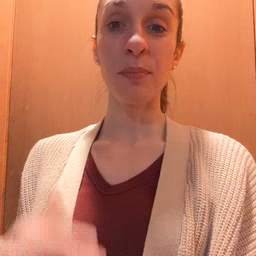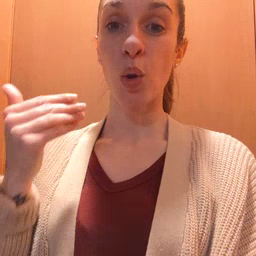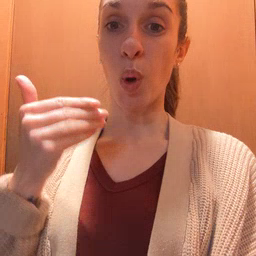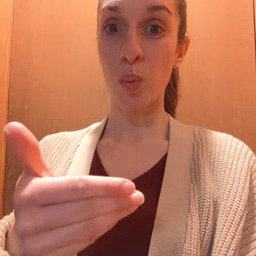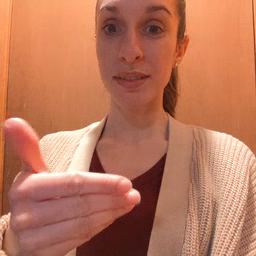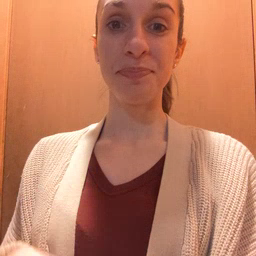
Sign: close